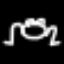
Label: frog